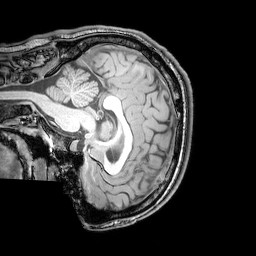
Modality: T1w
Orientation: sagittal
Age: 26
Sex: male
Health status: healthy
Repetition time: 0.081 s
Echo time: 0.037 s